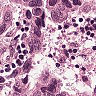
Metastatic tissue present: yes